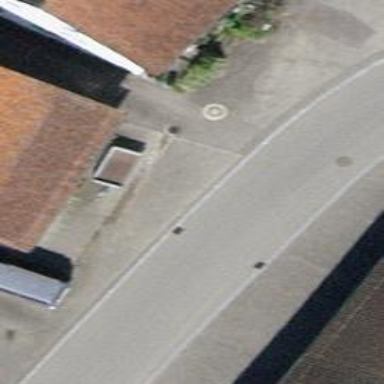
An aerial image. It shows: Tertiary road with asphalt surface and no sidewalks.